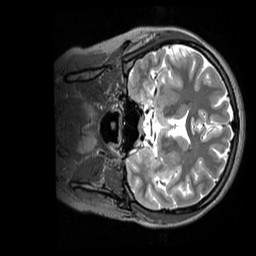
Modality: T2w
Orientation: coronal
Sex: female
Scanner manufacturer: siemens
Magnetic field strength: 3 T
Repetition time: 3.2 s
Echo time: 0.409 s